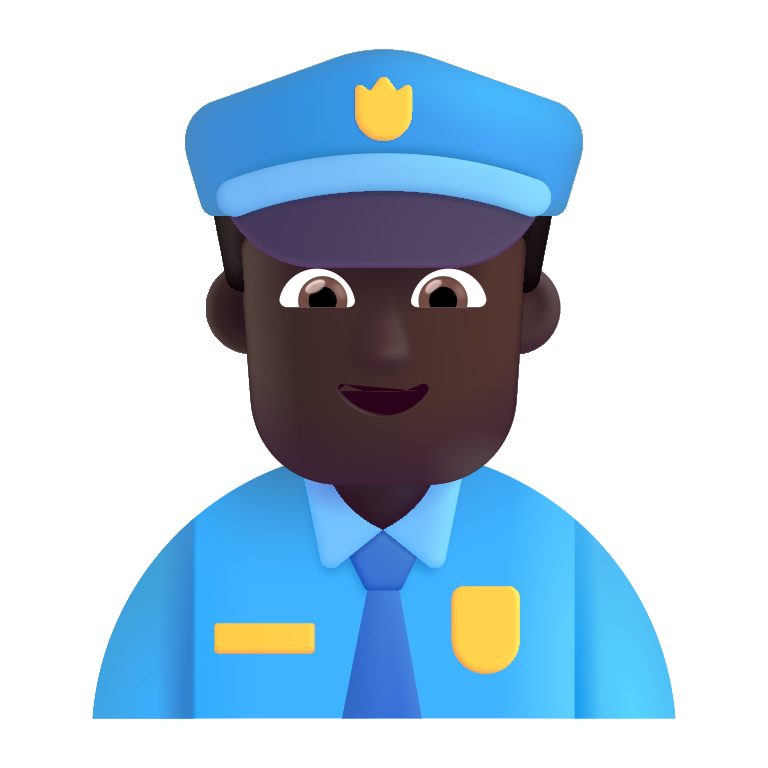
man police officer color dark